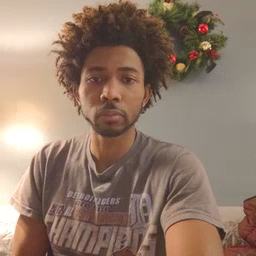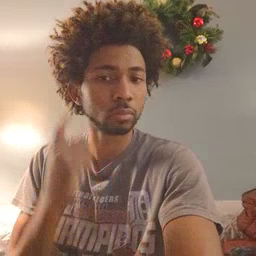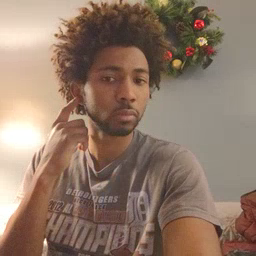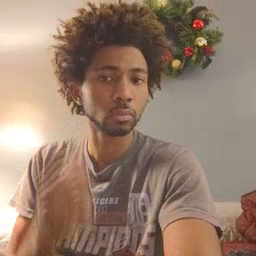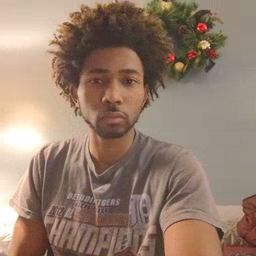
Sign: hear